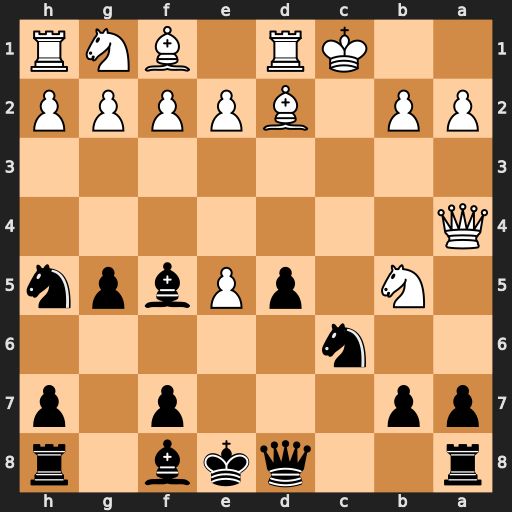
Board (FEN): r2qkb1r/pp3p1p/2n5/1N1pPbpn/Q7/8/PP1BPPPP/2KR1BNR
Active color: b
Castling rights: kq
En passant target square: -
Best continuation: a6 Nd6+ Bxd6